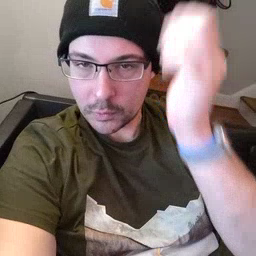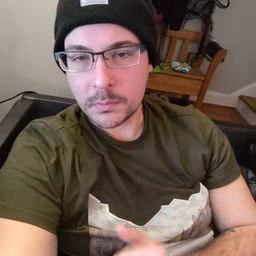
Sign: garbage